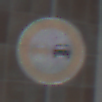
Verkehrszeichen: Ueberholverbot
Umgebung: Roofed, Urban
Tageszeit: MorningAfternoon
Wetter: PartlyCloudy
Licht: Natural
Jahreszeit: NotSpecified
Kontrast: MediumContrast